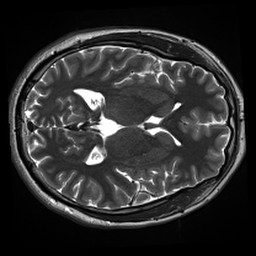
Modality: inplaneT2
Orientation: axial
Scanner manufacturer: siemens
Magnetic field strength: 3 T
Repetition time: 11 s
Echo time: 0.059 s